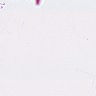
Metastatic tissue present: no